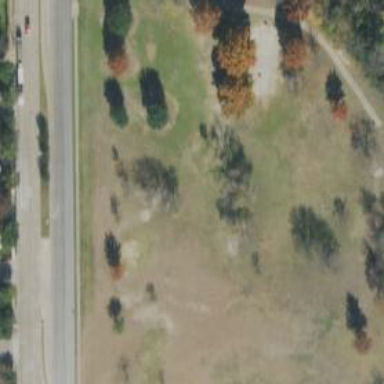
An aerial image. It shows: Disc golf basket.